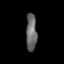
Tissue: lung
Cell type: Epithelial cells
Senescence score: 0.1916
Nuclear area (px): 395
Mean DAPI intensity: 104.058